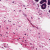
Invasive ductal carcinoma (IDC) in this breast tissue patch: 0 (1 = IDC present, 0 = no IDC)